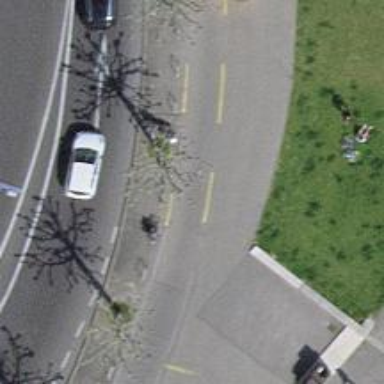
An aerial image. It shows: Asphalt cycleway with asphalt footway alongside it.